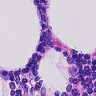
Metastatic tissue present: no